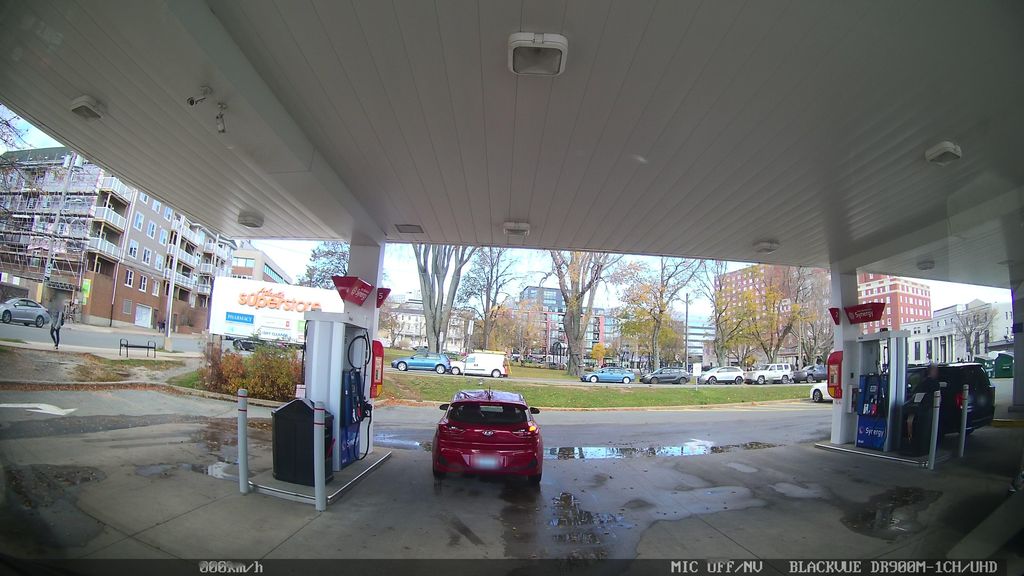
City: halifax